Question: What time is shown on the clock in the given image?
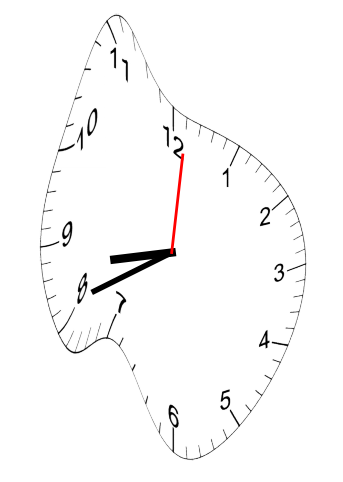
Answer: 08:41:01